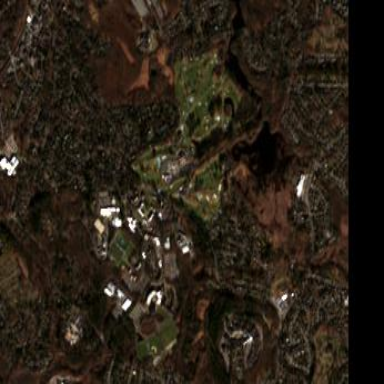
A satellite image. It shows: College.